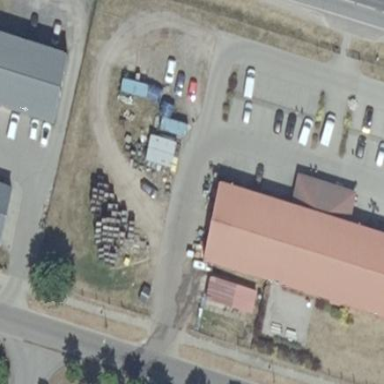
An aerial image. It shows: Retail building housing greengrocer shop.